Question: For this problem, I have to take a large 100 by 100 matrix of randomly generated values and an initial x vector and try to obtain the largest absolute value of the eigenvalues and the associated convectors as well as the number of iterations.
The power method as described:

I have to find the absolute val of the largest eigenvalue, the corresponding eigenvector, and the number of iterations.
My code:
'''
%% problem 2b: Power method
% code snippet from class generates A and x
nx = 10;
ex = ones(nx,1);
Dxx = spdiags([ex -2*ex ex], [-1 0 1], nx, nx);
A = kron(Dxx, speye(nx)) + kron(speye(nx), Dxx);
rng(2);
x = rand(nx*nx,1); % initial vector
yk = [] % stores yk values
count = 0; % keeps track of iterations
value = 1; % 1 to ensure while loop is entered
tolerance = 10^(-6); % tol
while (value >= tolerance)
yk = A*x; % yk = A*xk
xnext = yk/norm(yk); % Xk+1=yk/2norm(yk)
rk = dot(xnext,(A*xnext)); % rk = Xk+1 * (A*Xk+1)
count = count+1; % iterate count
value = norm(yk - rk*x); % update tolerance check
x = xnext;
end
value
x % final eigenvector
rk % the largest eignvalue in abs value
count % the number of iterations
'''
According to the answers, my largest eigenvalue--rk--is correct, but the corresponding eigenvector and the number of iterations is incorrect. Can someone clarify this for me? The eigenvalue and the eigenvector agrees when I use:
'''
[C, D] = eigs(A)
'''
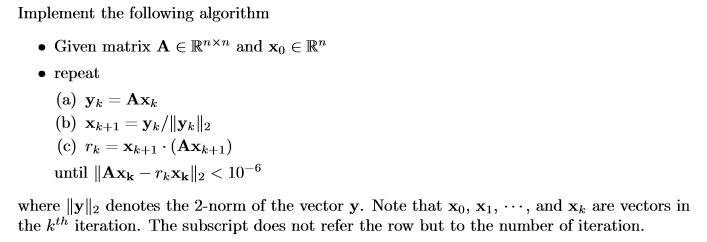
Answer: Are you sure? It looks correct to me.
When I produce 'C' and 'D' with 'eigs', I get:
'''
>> [C, D] = eigs(A)
C =
0.0520 0.0170 0.0531 0.0158 -0.0358 -0.0144
-0.0788 -0.0433 -0.0894 -0.0327 0.0626 0.0277
0.0717 0.0801 0.0973 0.0510 -0.0741 -0.0387
-0.0437 -0.1180 -0.0743 -0.0694 0.0684 0.0466
0.0200 0.1424 0.0277 0.0855 -0.0486 -0.0507
-0.0200 -0.1424 0.0277 -0.0959 0.0217 0.0507
0.0437 0.1180 -0.0743 0.0974 0.0038 -0.0466
-0.0717 -0.0801 0.0973 -0.0876 -0.0204 0.0387
0.0788 0.0433 -0.0894 0.0664 0.0243 -0.0277
-0.0520 -0.0170 0.0531 -0.0358 -0.0158 0.0144
-0.0892 -0.0116 -0.0894 -0.0243 0.0664 0.0277
0.1308 0.0427 0.1504 0.0511 -0.1157 -0.0531
-0.1090 -0.0972 -0.1637 -0.0814 0.1359 0.0743
0.0494 0.1585 0.1250 0.1135 -0.1236 -0.0894
-0.0009 -0.1993 -0.0466 -0.1427 0.0849 0.0973
0.0009 0.1993 -0.0466 0.1627 -0.0333 -0.0973
-0.0494 -0.1585 0.1250 -0.1671 -0.0149 0.0894
0.1090 0.0972 -0.1637 0.1517 0.0456 -0.0743
-0.1308 -0.0427 0.1504 -0.1157 -0.0511 0.0531
0.0892 0.0116 -0.0894 0.0626 0.0327 -0.0277
0.1051 -0.0223 0.0973 0.0204 -0.0876 -0.0387
-0.1453 0.0142 -0.1637 -0.0456 0.1517 0.0743
0.0999 0.0326 0.1781 0.0777 -0.1760 -0.1038
-0.0060 -0.0973 -0.1360 -0.1151 0.1560 0.1250
-0.0674 0.1433 0.0507 0.1521 -0.1004 -0.1360
0.0674 -0.1433 0.0507 -0.1801 0.0282 0.1360
0.0060 0.0973 -0.1360 0.1902 0.0377 -0.1250
-0.0999 -0.0326 0.1781 -0.1760 -0.0777 0.1038
0.1453 -0.0142 -0.1637 0.1359 0.0814 -0.0743
-0.1051 0.0223 0.0973 -0.0741 -0.0510 0.0387
-0.1049 0.0695 -0.0743 -0.0038 0.0974 0.0466
0.1334 -0.0988 0.1250 0.0149 -0.1671 -0.0894
-0.0622 0.0750 -0.1360 -0.0377 0.1902 0.1250
-0.0626 -0.0205 0.1038 0.0714 -0.1617 -0.1504
0.1571 -0.0229 -0.0387 -0.1100 0.0926 0.1637
-0.1571 0.0229 -0.0387 0.1437 -0.0057 -0.1637
0.0626 0.0205 0.1038 -0.1617 -0.0714 0.1504
0.0622 -0.0750 -0.1360 0.1560 0.1151 -0.1250
-0.1334 0.0988 0.1250 -0.1236 -0.1135 0.0894
0.1049 -0.0695 -0.0743 0.0684 0.0694 -0.0466
0.1002 -0.1031 0.0277 -0.0217 -0.0959 -0.0507
-0.1184 0.1604 -0.0466 0.0333 0.1627 0.0973
0.0302 -0.1555 0.0507 -0.0282 -0.1801 -0.1360
0.1133 0.1112 -0.0387 0.0057 0.1437 0.1637
-0.2201 -0.0719 0.0144 0.0290 -0.0656 -0.1781
0.2201 0.0719 0.0144 -0.0656 -0.0290 0.1781
-0.1133 -0.1112 -0.0387 0.0926 0.1100 -0.1637
-0.0302 0.1555 0.0507 -0.1004 -0.1521 0.1360
0.1184 -0.1604 -0.0466 0.0849 0.1427 -0.0973
-0.1002 0.1031 0.0277 -0.0486 -0.0855 0.0507
-0.1002 0.1031 0.0277 0.0486 0.0855 0.0507
0.1184 -0.1604 -0.0466 -0.0849 -0.1427 -0.0973
-0.0302 0.1555 0.0507 0.1004 0.1521 0.1360
-0.1133 -0.1112 -0.0387 -0.0926 -0.1100 -0.1637
0.2201 0.0719 0.0144 0.0656 0.0290 0.1781
-0.2201 -0.0719 0.0144 -0.0290 0.0656 -0.1781
0.1133 0.1112 -0.0387 -0.0057 -0.1437 0.1637
0.0302 -0.1555 0.0507 0.0282 0.1801 -0.1360
-0.1184 0.1604 -0.0466 -0.0333 -0.1627 0.0973
0.1002 -0.1031 0.0277 0.0217 0.0959 -0.0507
0.1049 -0.0695 -0.0743 -0.0684 -0.0694 -0.0466
-0.1334 0.0988 0.1250 0.1236 0.1135 0.0894
0.0622 -0.0750 -0.1360 -0.1560 -0.1151 -0.1250
0.0626 0.0205 0.1038 0.1617 0.0714 0.1504
-0.1571 0.0229 -0.0387 -0.1437 0.0057 -0.1637
0.1571 -0.0229 -0.0387 0.1100 -0.0926 0.1637
-0.0626 -0.0205 0.1038 -0.0714 0.1617 -0.1504
-0.0622 0.0750 -0.1360 0.0377 -0.1902 0.1250
0.1334 -0.0988 0.1250 -0.0149 0.1671 -0.0894
-0.1049 0.0695 -0.0743 0.0038 -0.0974 0.0466
-0.1051 0.0223 0.0973 0.0741 0.0510 0.0387
0.1453 -0.0142 -0.1637 -0.1359 -0.0814 -0.0743
-0.0999 -0.0326 0.1781 0.1760 0.0777 0.1038
0.0060 0.0973 -0.1360 -0.1902 -0.0377 -0.1250
0.0674 -0.1433 0.0507 0.1801 -0.0282 0.1360
-0.0674 0.1433 0.0507 -0.1521 0.1004 -0.1360
-0.0060 -0.0973 -0.1360 0.1151 -0.1560 0.1250
0.0999 0.0326 0.1781 -0.0777 0.1760 -0.1038
-0.1453 0.0142 -0.1637 0.0456 -0.1517 0.0743
0.1051 -0.0223 0.0973 -0.0204 0.0876 -0.0387
0.0892 0.0116 -0.0894 -0.0626 -0.0327 -0.0277
-0.1308 -0.0427 0.1504 0.1157 0.0511 0.0531
0.1090 0.0972 -0.1637 -0.1517 -0.0456 -0.0743
-0.0494 -0.1585 0.1250 0.1671 0.0149 0.0894
0.0009 0.1993 -0.0466 -0.1627 0.0333 -0.0973
-0.0009 -0.1993 -0.0466 0.1427 -0.0849 0.0973
0.0494 0.1585 0.1250 -0.1135 0.1236 -0.0894
-0.1090 -0.0972 -0.1637 0.0814 -0.1359 0.0743
0.1308 0.0427 0.1504 -0.0511 0.1157 -0.0531
-0.0892 -0.0116 -0.0894 0.0243 -0.0664 0.0277
-0.0520 -0.0170 0.0531 0.0358 0.0158 0.0144
0.0788 0.0433 -0.0894 -0.0664 -0.0243 -0.0277
-0.0717 -0.0801 0.0973 0.0876 0.0204 0.0387
0.0437 0.1180 -0.0743 -0.0974 -0.0038 -0.0466
-0.0200 -0.1424 0.0277 0.0959 -0.0217 0.0507
0.0200 0.1424 0.0277 -0.0855 0.0486 -0.0507
-0.0437 -0.1180 -0.0743 0.0694 -0.0684 0.0466
0.0717 0.0801 0.0973 -0.0510 0.0741 -0.0387
-0.0788 -0.0433 -0.0894 0.0327 -0.0626 0.0277
0.0520 0.0170 0.0531 -0.0158 0.0358 -0.0144
D =
-7.2287 0 0 0 0 0
0 -7.2287 0 0 0 0
0 0 -7.3650 0 0 0
0 0 0 -7.6015 0 0
0 0 0 0 -7.6015 0
0 0 0 0 0 -7.8380
'''
Also, 'rk' from your Power Method gives:
'''
>> rk
rk =
-7.8380
'''
'rk' is the last eigenvalue produced by 'eigs', and that corresponds to the last eigenvector / last column in 'C'. If we compare 'x' and the last column of 'C', we get:
'''
>> format long g;
>> [x C(:,6)]
ans =
-0.0144315780109194 -0.0144314970153476
0.0276939697943544 0.027693839969929
-0.0387127177669401 -0.0387125927117545
0.0465951447011548 0.0465950814247274
-0.0507026743311123 -0.050702713752288
0.0507025614842252 0.0507027137522879
-0.0465948419885827 -0.0465950814247267
0.0387123212977858 0.0387125927117535
-0.027693605444773 -0.027693839969928
0.0144313614593288 0.014431497015347
0.0276940018504475 0.0276938399699289
-0.0531443512380279 -0.053144089727102
0.0742891786790794 0.0742889213946561
-0.0894154487195339 -0.0894153064640425
0.0972977421934561 0.0972977951770151
-0.0972975256418808 -0.097297795177015
0.0894148678184032 0.0894153064640416
-0.0742884178603978 -0.074288921394655
0.0531436520563511 0.0531440897271008
-0.0276935862910177 -0.0276938399699281
-0.0387128332167354 -0.0387125927117545
0.074289314234918 0.074288921394656
-0.103847201265651 -0.10384680347939
0.124991879901604 0.124991635146944
-0.13601036376947 -0.136010387888769
0.136010061056953 0.136010387888769
-0.124991067873139 -0.124991635146943
0.103846137734539 0.103846803479389
-0.0742883368647708 -0.0742889213946555
0.0387122523156699 0.038712592711754
0.0465953928808543 0.0465950814247275
-0.0894158214731441 -0.0894153064640426
0.124992172891791 0.124991635146944
-0.150442250463584 -0.150441884904116
0.163704276053648 0.163704227858698
-0.163703911704186 -0.163704227858698
0.150441273093578 0.150441884904117
-0.124990892809312 -0.124991635146944
0.0894146450953342 0.0894153064640427
-0.0465946936993567 -0.0465950814247274
-0.0507030799451604 -0.0507027137522887
0.0972984079372535 0.0972977951770161
-0.136011046217971 -0.13601038788877
0.163704713723789 0.163704227858698
-0.17813587316184 -0.178135724874045
0.178135476692881 0.178135724874045
-0.163703650193004 -0.163704227858699
0.136009653288871 0.13601038788877
-0.0972971278549844 -0.0972977951770159
0.0507023191267988 0.0507027137522887
0.0507031083768884 0.0507027137522886
-0.0972984624973554 -0.097297795177016
0.136011122486338 0.13601038788877
-0.16370480552164 -0.163704227858699
0.17813597305228 0.178135724874046
-0.178135576583388 -0.178135724874046
0.163703741991037 0.163704227858699
-0.136009729557476 -0.13601038788877
0.0972971824153056 0.0972977951770162
-0.0507023475586572 -0.0507027137522885
-0.0465954691491656 -0.0465950814247277
0.089415967831003 0.0894153064640427
-0.124992377482224 -0.124991635146945
0.150442496711966 0.150441884904117
-0.163704544010458 -0.163704227858698
0.163704179661178 0.163704227858698
-0.150441519342448 -0.150441884904117
0.124991097400385 0.124991635146944
-0.0894147914537812 -0.0894153064640427
0.0465947699680175 0.0465950814247277
0.03871293310698 0.0387125927117539
-0.0742895059229478 -0.0742889213946556
0.103847469222133 0.10384680347939
-0.124992202418397 -0.124991635146944
0.136010714718256 0.13601038788877
-0.136010412005978 -0.136010387888769
0.124991390390572 0.124991635146944
-0.103846405691859 -0.103846803479389
0.0742885285535708 0.0742889213946558
-0.0387123522063723 -0.0387125927117542
-0.0276940936481785 -0.0276938399699281
0.0531445273966335 0.0531440897271008
-0.0742894249273207 -0.0742889213946552
0.089415745107934 0.0894153064640417
-0.097298064710459 -0.0972977951770146
0.097297848159103 0.0972977951770148
-0.0894151642073914 -0.0894153064640414
0.0742886641094094 0.0742889213946553
-0.0531438282156646 -0.053144089727101
0.0276936780891695 0.0276938399699285
0.0144316325710059 0.0144314970153468
-0.0276940744944232 -0.0276938399699279
0.0387128641248642 0.0387125927117535
-0.0465953208599396 -0.0465950814247267
0.0507028660194621 0.0507027137522877
-0.0507027531727052 -0.0507027137522875
0.046595018147717 0.0465950814247267
-0.0387124676561676 -0.0387125927117538
0.0276937101452626 0.0276938399699282
-0.0144314160196653 -0.0144314970153473
'''
Also looks fine. Shall we do another test? Let's find the maximum deviation between 'x' and the last eigenvector of 'C':
'''
>> max(abs(x - C(:,6)))
ans =
7.42337632364531e-07
'''
That also agrees with your tolerance you specified at the beginning, where it's '< 1e-6'.
---
As such, I don't see anything wrong with your code. You should probably double-check your theory on the Power Method because it produces what you expect.